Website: lowes
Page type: stored-credit-cards
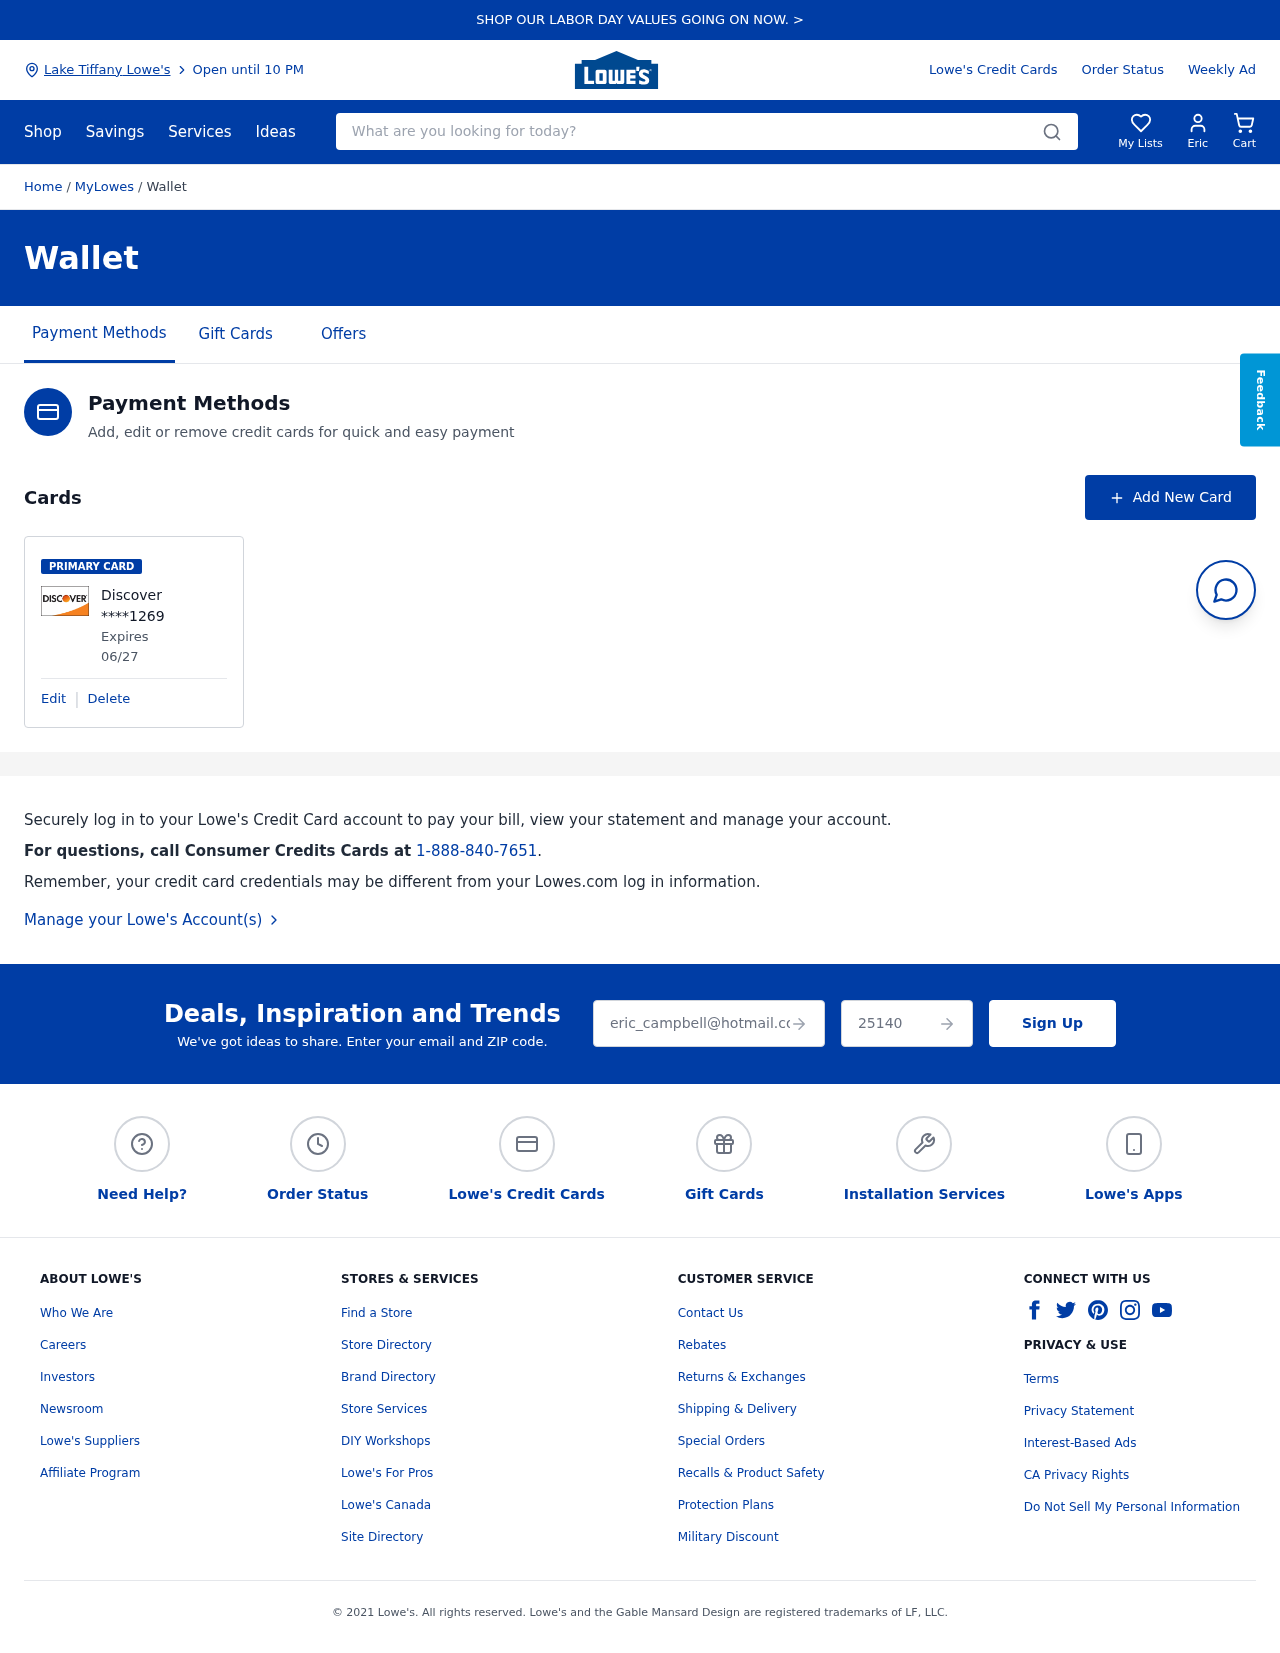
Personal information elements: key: PII_CARD_EXPIRY
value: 06/27
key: PII_CARD_LAST4
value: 1269
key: PII_CARD_TYPE
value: Discover
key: PII_CITY
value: Lake Tiffany Lowe's
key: PII_EMAIL
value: eric_campbell@hotmail.com
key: PII_FIRSTNAME
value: Eric
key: PII_POSTCODE
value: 25140
Search elements: key: HEADER_SEARCH
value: What are you looking for today?